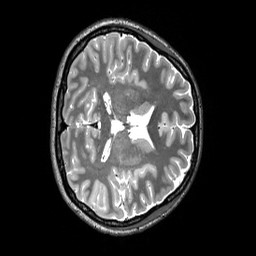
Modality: T2w
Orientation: axial
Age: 27
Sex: female
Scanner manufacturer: siemens
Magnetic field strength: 3 T
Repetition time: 3.2 s
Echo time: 0.565 s